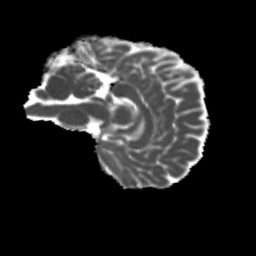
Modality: MD
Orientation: sagittal
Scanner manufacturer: siemens
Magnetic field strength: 3 T
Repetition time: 4 s
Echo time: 0.0594 s